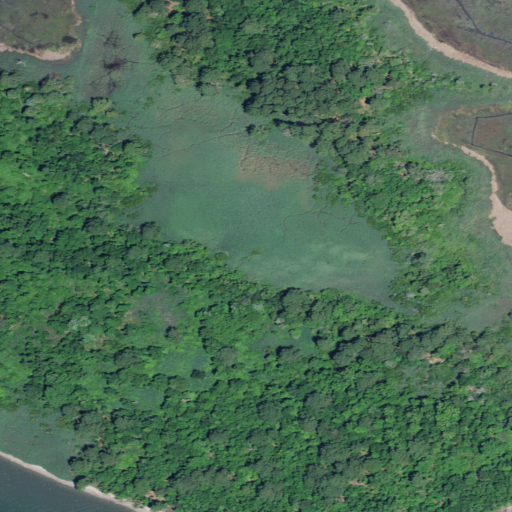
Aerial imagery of island in Delaware named Burton Island containing woody wetlands, evergreen forest, herbaceous wetlands, mixed forest, and open water